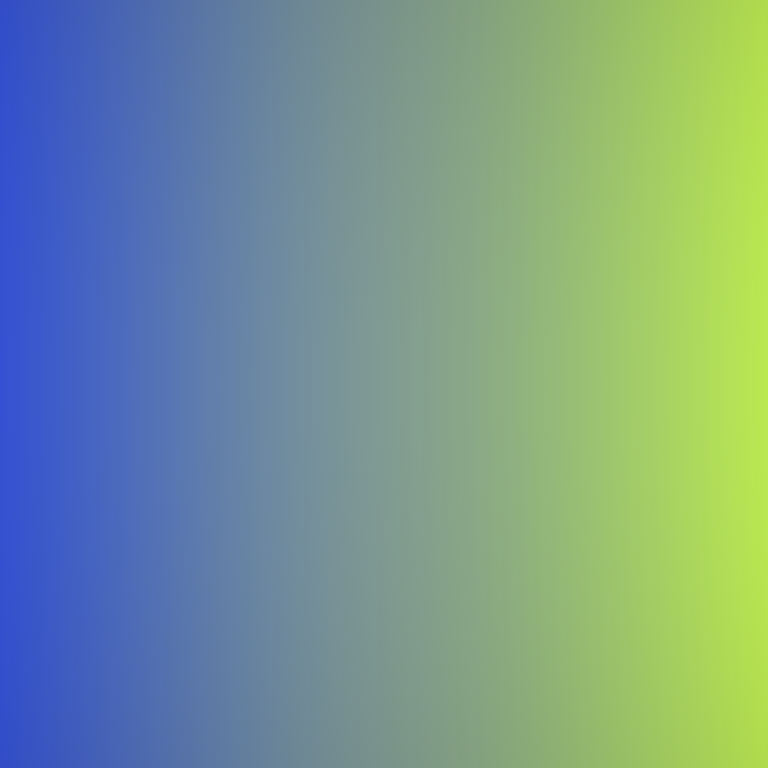
Abstract light effect, smooth gradient from deep blue to bright yellow, calm atmosphere, soft glow, no room, no furniture, no objects.